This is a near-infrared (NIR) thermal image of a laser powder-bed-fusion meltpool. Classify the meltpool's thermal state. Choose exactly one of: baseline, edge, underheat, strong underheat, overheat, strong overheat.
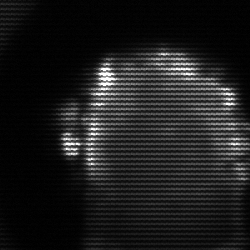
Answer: baseline